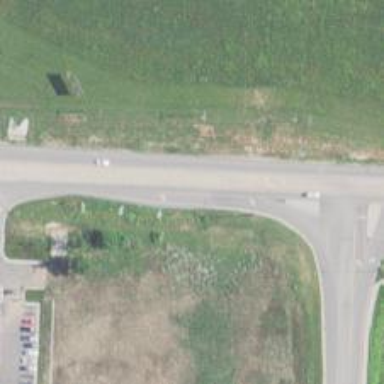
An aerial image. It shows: Tertiary road.